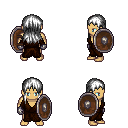
a pixel art fantasy rpg character, male body template, human, tanned skin, brown robe, gold greaves, white unkempt hairstyle, metal gloves, shield, four views (front, back, left, right), 2x2 character sprite sheet, small pixel art, hard edges, no anti-aliasing